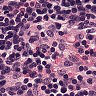
Metastatic tissue present: no